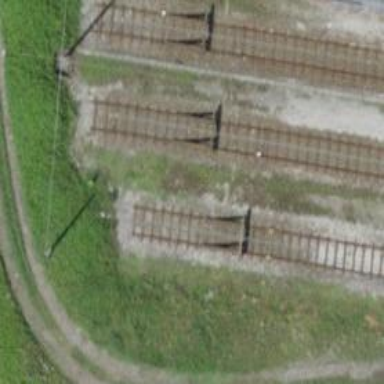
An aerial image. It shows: Railway buffer stop.